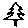
Label: tree